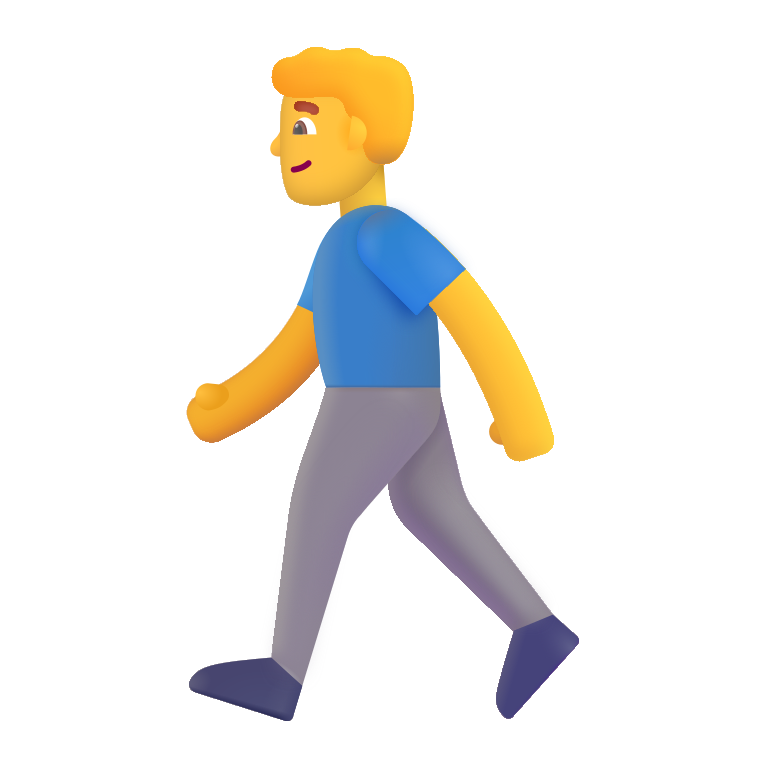
man walking color default